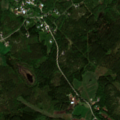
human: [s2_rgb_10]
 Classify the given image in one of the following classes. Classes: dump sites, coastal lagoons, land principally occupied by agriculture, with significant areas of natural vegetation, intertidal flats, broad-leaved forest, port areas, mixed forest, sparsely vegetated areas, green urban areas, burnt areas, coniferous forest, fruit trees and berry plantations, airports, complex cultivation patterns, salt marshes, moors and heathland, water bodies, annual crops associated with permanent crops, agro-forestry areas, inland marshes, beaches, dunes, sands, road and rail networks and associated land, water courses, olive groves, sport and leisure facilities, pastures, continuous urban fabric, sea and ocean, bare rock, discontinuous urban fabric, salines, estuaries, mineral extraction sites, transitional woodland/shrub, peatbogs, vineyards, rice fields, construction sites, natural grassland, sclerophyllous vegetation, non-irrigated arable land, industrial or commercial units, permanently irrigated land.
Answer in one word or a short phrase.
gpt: discontinuous urban fabric, land principally occupied by agriculture, with significant areas of natural vegetation, coniferous forest, mixed forest